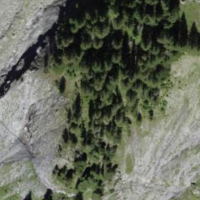
EUNIS habitat code: 48
Species observed at this site:
Orchis anthropophora
Neottia ovata
Gymnadenia conopsea
Hedysarum hedysaroides